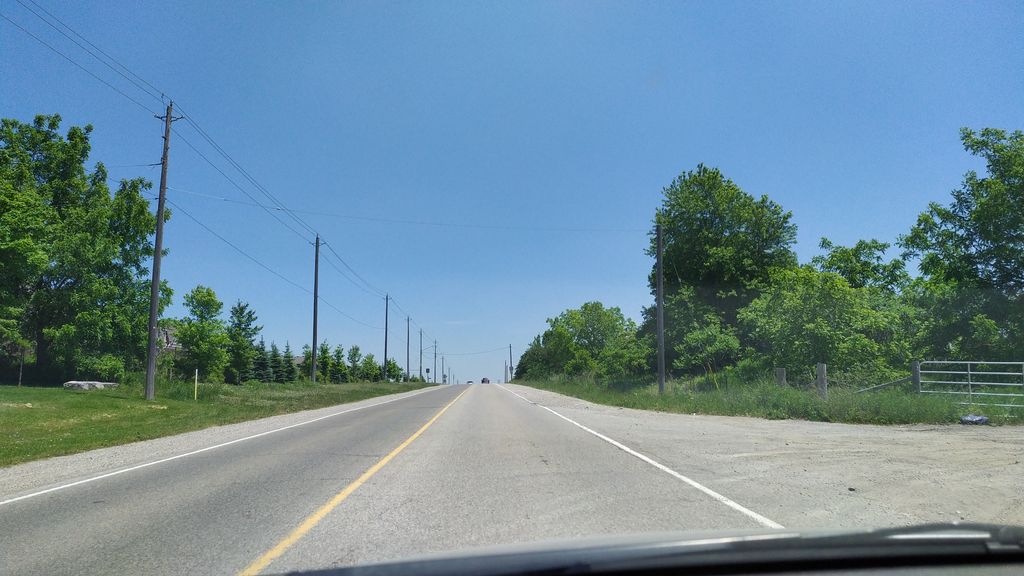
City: kitchener-waterloo